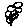
Label: flower